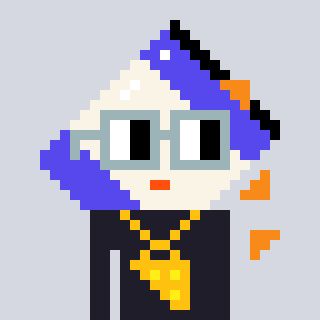
a pixel art character with square dark gray glasses, a chips-shaped head and a grayscale-colored body on a cool background